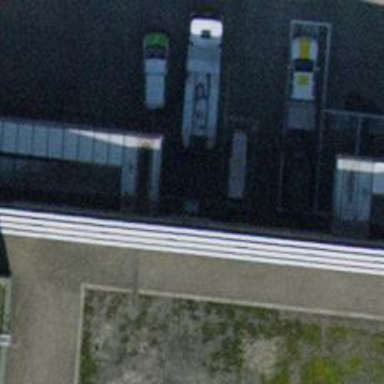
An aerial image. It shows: Airport gate.